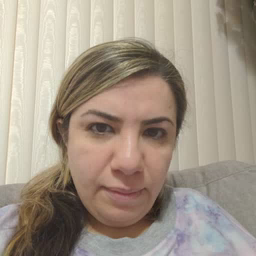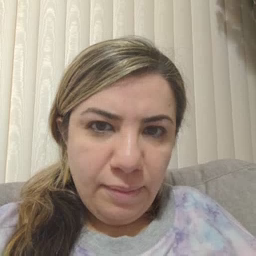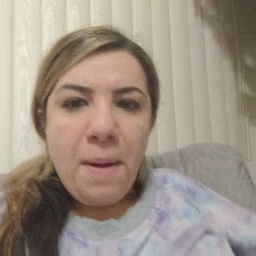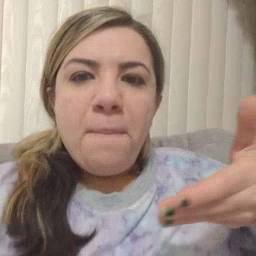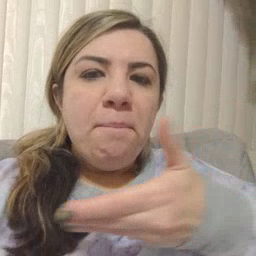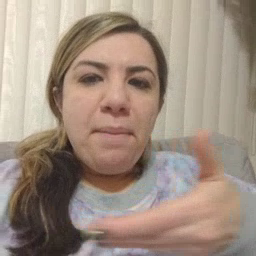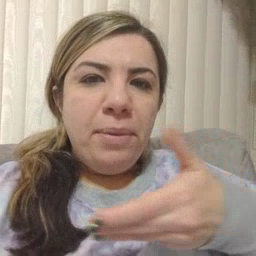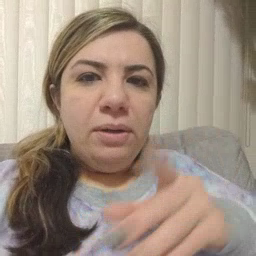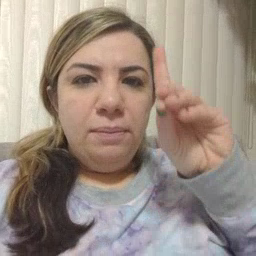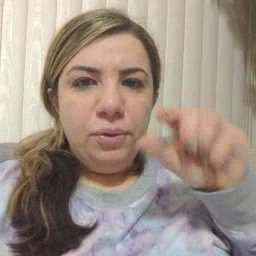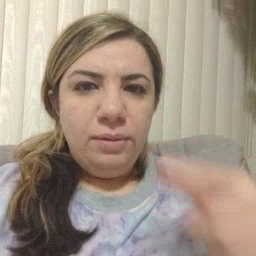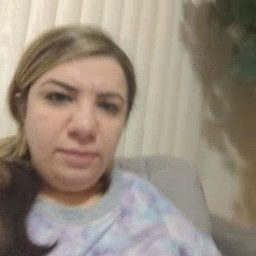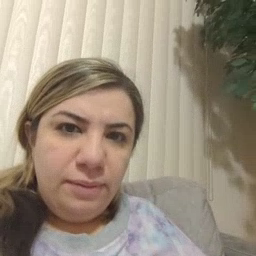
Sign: puppy